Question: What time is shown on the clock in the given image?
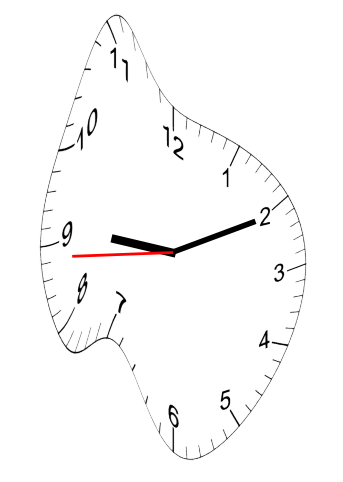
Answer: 09:10:44